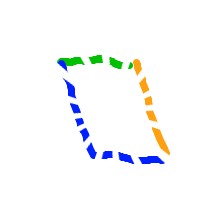
Shape: parallelogram